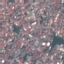
Land use / land cover class: Residential